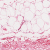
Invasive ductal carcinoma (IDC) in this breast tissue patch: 0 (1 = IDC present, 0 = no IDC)